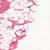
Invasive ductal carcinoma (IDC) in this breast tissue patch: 0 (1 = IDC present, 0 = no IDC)